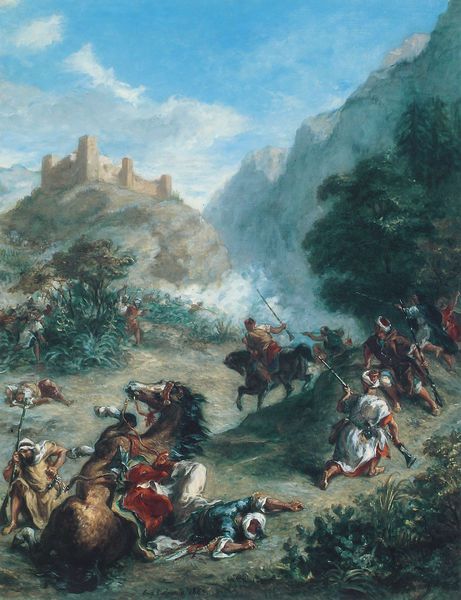
Titel: Plänkelnde Araber in den Bergen
Künstler: Eugène Delacroix
Institution: Washington, National Gallery of Art
Schlagwörter: berg, blau, himmel, kampf, bäume, grün, landschaft, menschen, männer, gras, wiese, hügel, natur, pferd, reiter, liegen, berge, gewalt, schlacht, soldaten, burg, tote, gewehr, grad, gewehre, orientalismus, hinterhalt, turban, turbane, türken, kamp